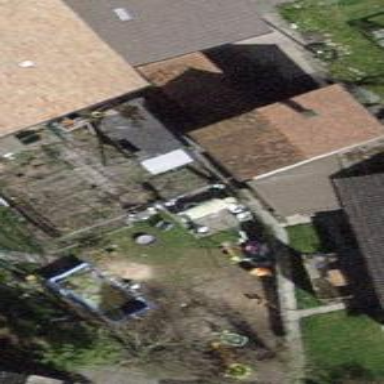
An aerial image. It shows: Building with tiled roof.